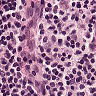
Metastatic tissue present: no